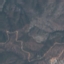
Label: HerbaceousVegetation